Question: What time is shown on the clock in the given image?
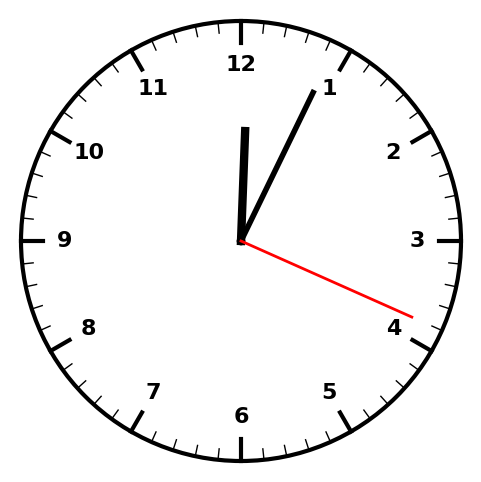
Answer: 12:04:19